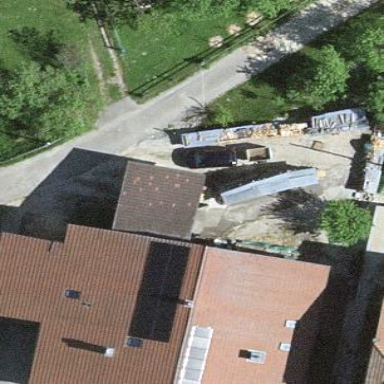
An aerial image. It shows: Farm building.